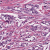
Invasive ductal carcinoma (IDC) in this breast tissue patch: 1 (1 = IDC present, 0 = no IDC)